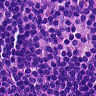
Metastatic tissue present: no